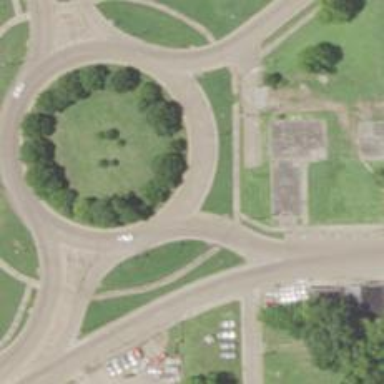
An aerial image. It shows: Secondary road leading to roundabout.